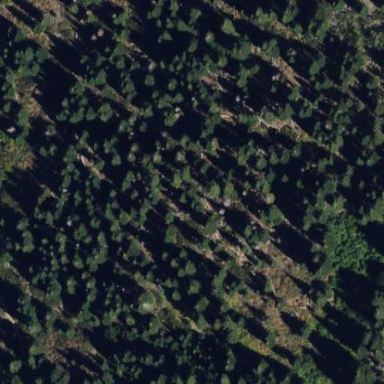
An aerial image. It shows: Forest area.